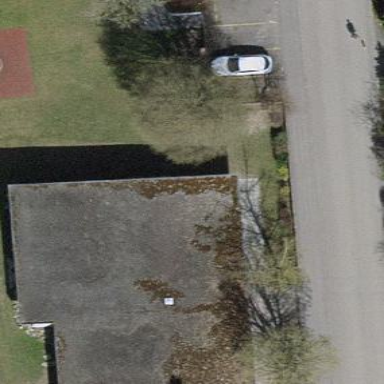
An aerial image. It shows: Public building.